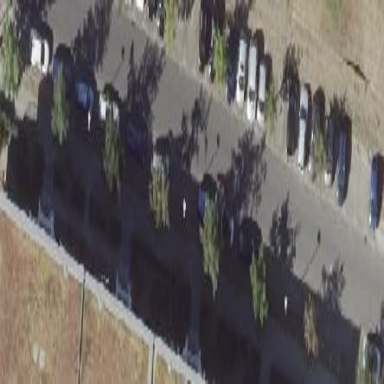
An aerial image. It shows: Street-side parking area with parallel orientation. The surface is made of paving stones.